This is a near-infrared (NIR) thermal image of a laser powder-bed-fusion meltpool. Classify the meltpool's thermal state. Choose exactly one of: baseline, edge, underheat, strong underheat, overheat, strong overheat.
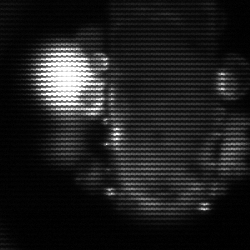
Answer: strong underheat